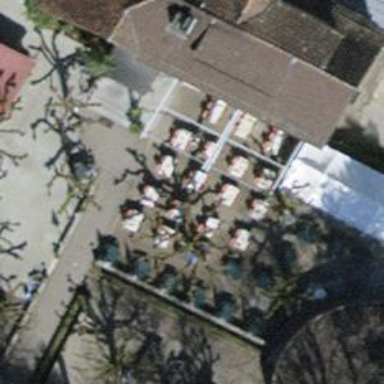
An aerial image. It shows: Outdoor seating area for leisure land.